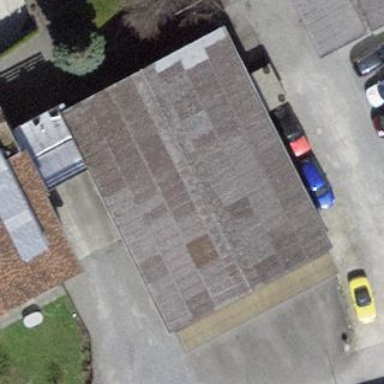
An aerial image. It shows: Hangar.